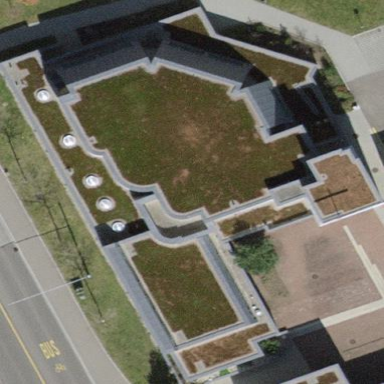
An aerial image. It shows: Place of worship in the form of church with flat roof.